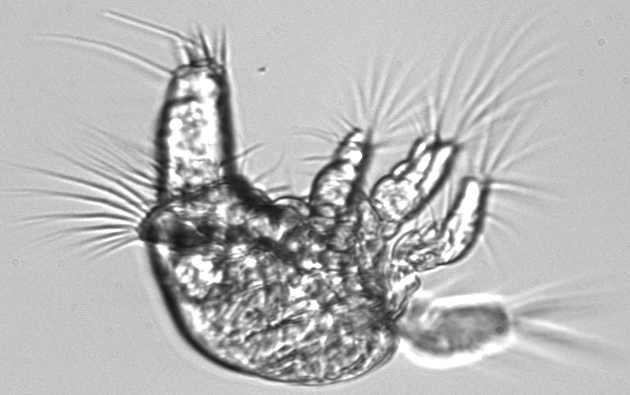
Label: Copepod_nauplii